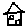
Label: house